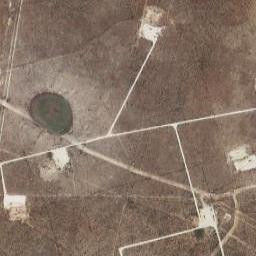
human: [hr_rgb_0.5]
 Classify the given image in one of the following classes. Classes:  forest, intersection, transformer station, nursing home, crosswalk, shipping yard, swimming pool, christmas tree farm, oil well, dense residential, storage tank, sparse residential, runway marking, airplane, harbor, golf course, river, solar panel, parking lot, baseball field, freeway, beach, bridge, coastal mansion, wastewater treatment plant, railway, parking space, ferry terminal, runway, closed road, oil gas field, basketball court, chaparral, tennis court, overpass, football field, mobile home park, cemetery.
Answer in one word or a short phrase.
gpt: oil gas field